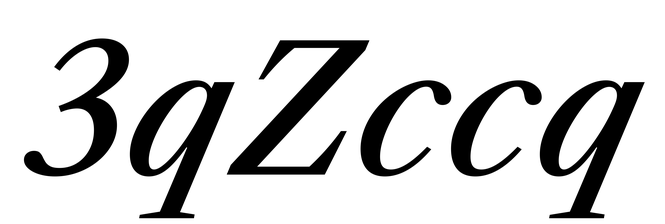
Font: LibreCaslonText-Italic_Medium_Italic